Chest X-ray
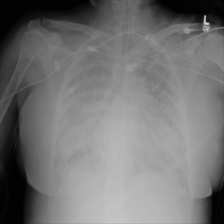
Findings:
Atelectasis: negative
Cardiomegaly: negative
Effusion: negative
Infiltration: negative
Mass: negative
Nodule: negative
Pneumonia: negative
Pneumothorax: negative
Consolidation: negative
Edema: negative
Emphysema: negative
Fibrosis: negative
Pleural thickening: negative
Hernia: negative